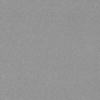
Label: dusty